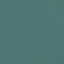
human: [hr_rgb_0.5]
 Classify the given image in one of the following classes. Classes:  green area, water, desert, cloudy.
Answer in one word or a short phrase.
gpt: water